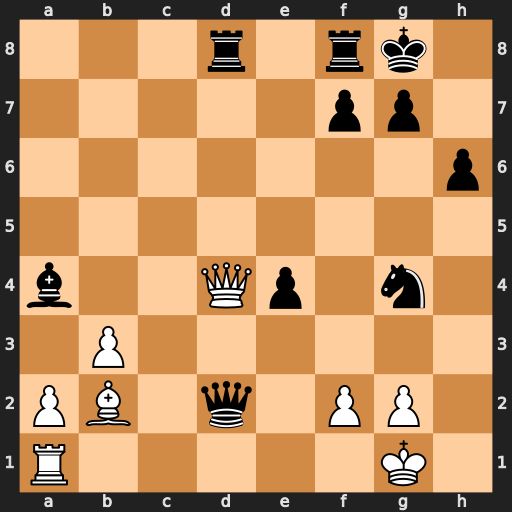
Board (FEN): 3r1rk1/5pp1/7p/8/b2Qp1n1/1P6/PB1q1PP1/R5K1
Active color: w
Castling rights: -
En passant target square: -
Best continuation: Qxg7#